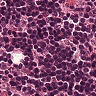
Metastatic tissue present: no